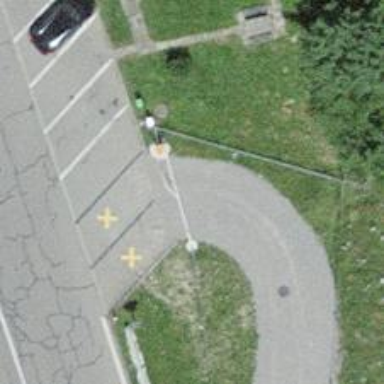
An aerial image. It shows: Lift gate barrier.